Field crop: maize
Growth stage: 2
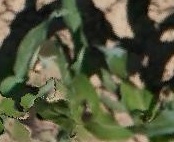
Species: maize